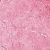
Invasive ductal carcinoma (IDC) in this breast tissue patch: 0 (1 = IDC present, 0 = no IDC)